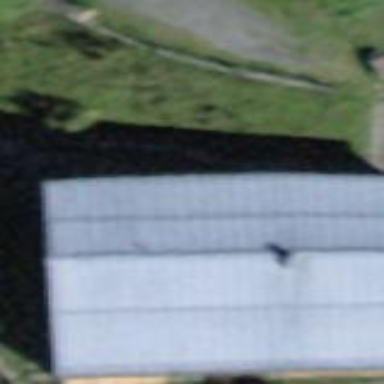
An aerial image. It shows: Gabled building with the roof oriented along its structure.